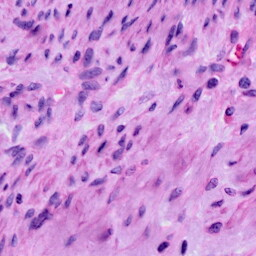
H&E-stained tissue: Cervix